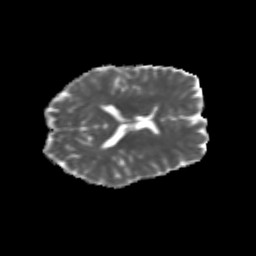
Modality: MD
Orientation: axial
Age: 26
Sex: female
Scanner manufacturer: siemens
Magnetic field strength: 3 T
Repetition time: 3.5 s
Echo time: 0.113 s